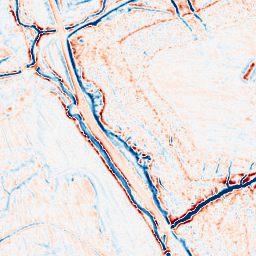
Category: multiscale
Decomposition family: dog_multiscale
Decomposition parameters: sigma_ratio: 1.4
n_scales: 4
base_sigma: 0.5
Upsampling method: bilinear
Upsampling parameters: scale: 4
Upsampling scale: 4